Interaction volume radius: 10 \u00c5
Interaction volume height: 10 \u00c5
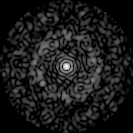
Disorder parameter: 0.8447